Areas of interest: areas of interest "Sport and cultural"
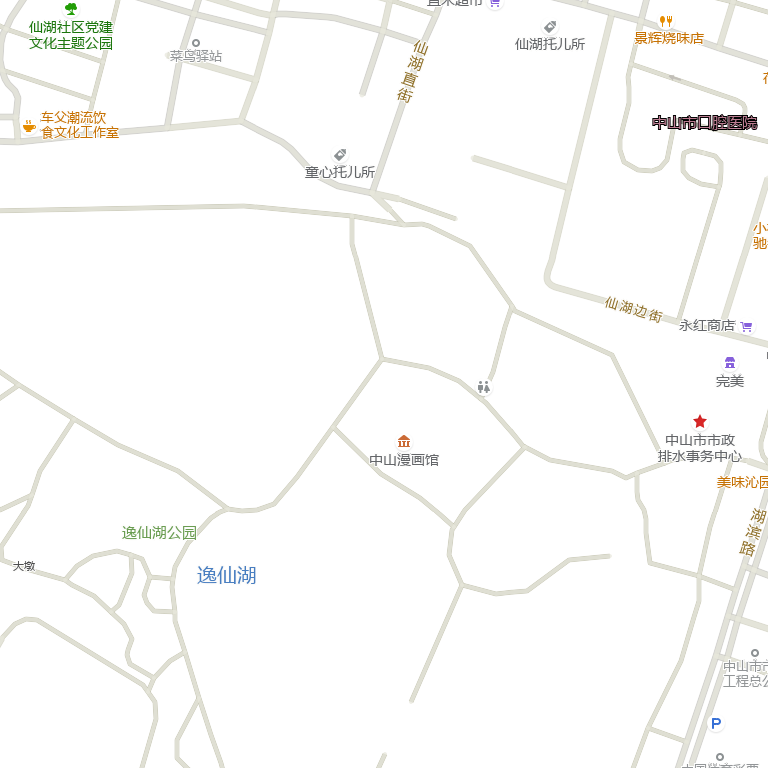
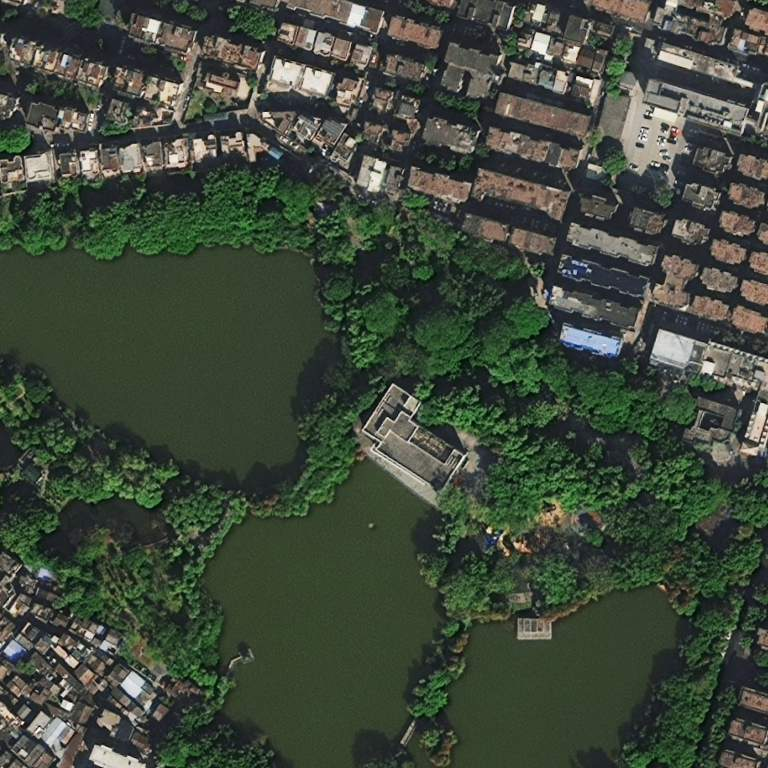